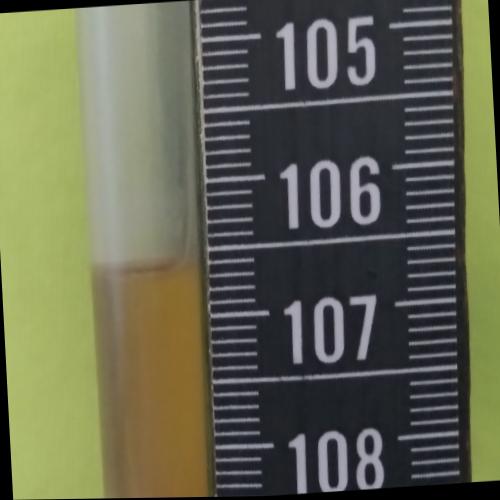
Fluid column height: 106.6 cm